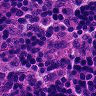
Metastatic tissue present: no